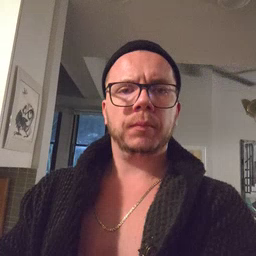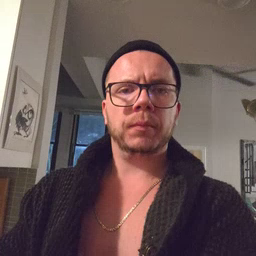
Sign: open